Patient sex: F
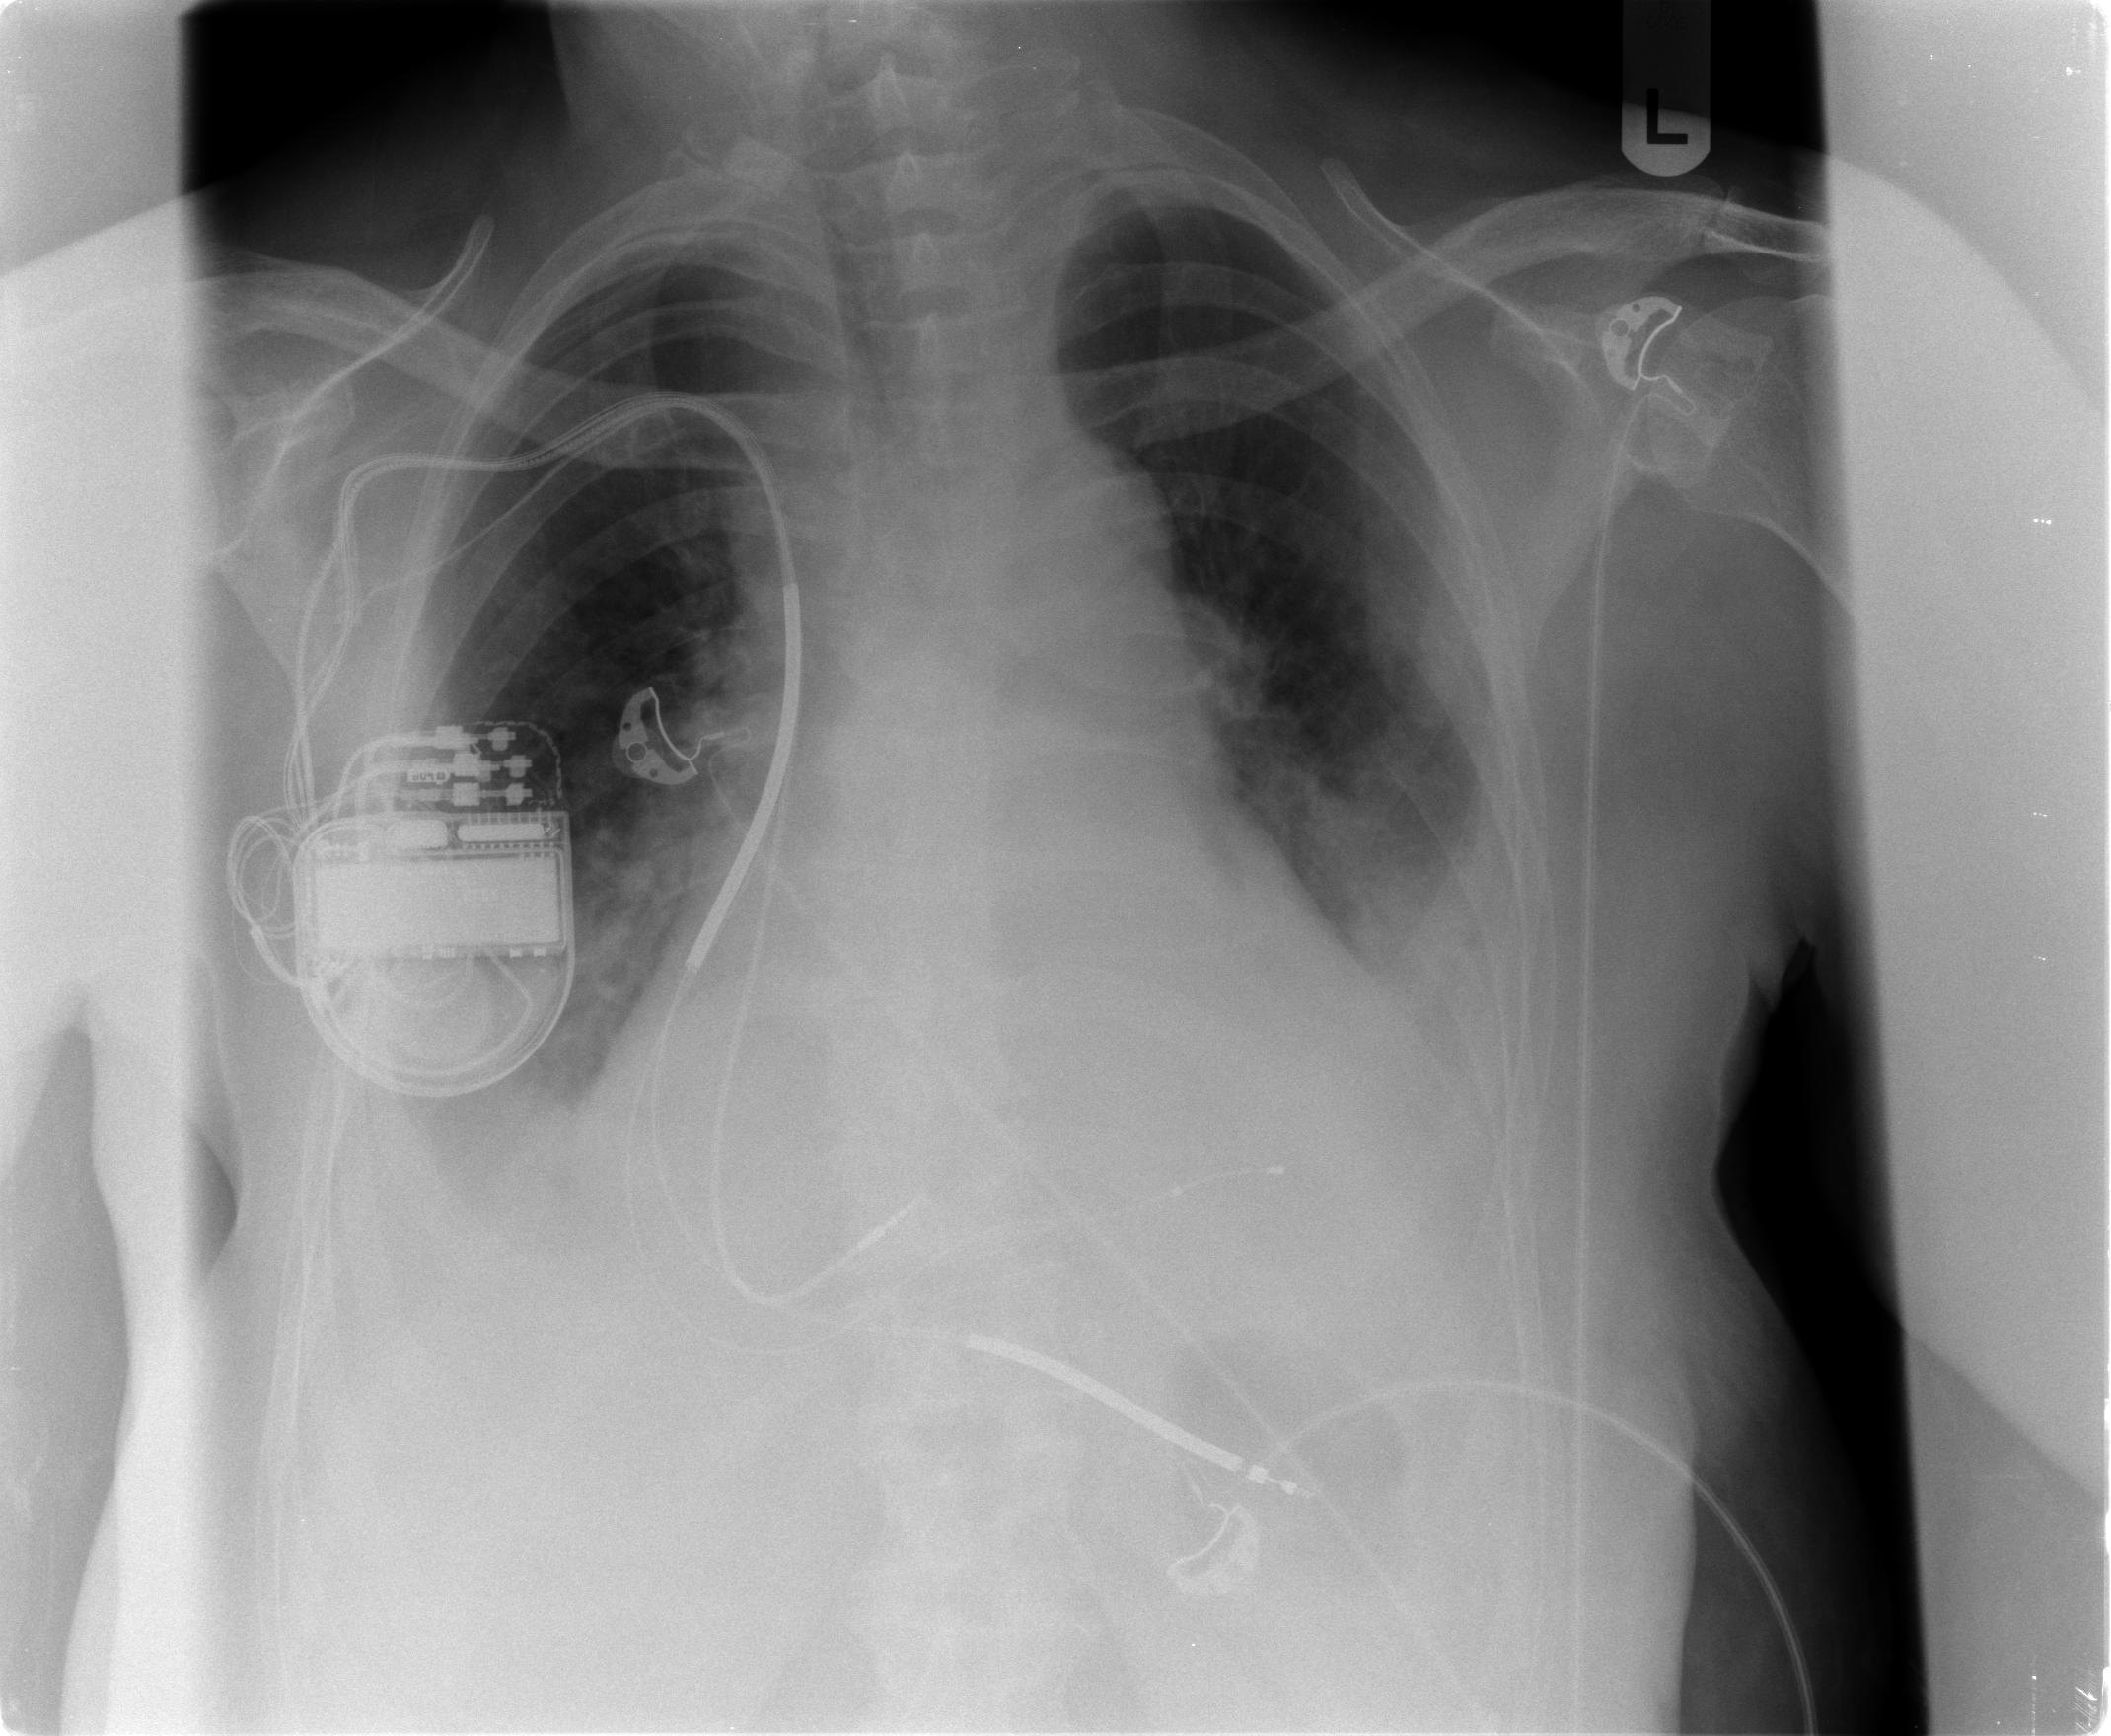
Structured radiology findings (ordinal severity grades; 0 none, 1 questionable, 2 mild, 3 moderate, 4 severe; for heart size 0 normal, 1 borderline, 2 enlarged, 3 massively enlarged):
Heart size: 2
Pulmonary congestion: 2
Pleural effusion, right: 2
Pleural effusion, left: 2
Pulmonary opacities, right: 1
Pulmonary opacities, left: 2
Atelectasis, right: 2
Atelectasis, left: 2